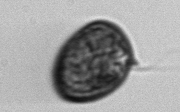
Label: Prorocentrum